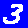
Digit: 3